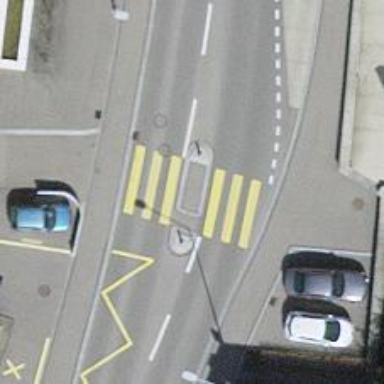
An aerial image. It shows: Uncontrolled zebra crossing with pedestrian island.